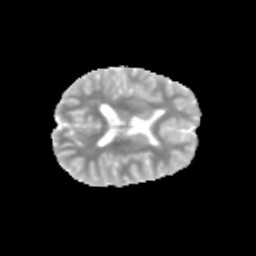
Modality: MD
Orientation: axial
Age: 12
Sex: female
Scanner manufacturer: siemens
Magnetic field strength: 3 T
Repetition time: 3.8 s
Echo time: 0.07 s